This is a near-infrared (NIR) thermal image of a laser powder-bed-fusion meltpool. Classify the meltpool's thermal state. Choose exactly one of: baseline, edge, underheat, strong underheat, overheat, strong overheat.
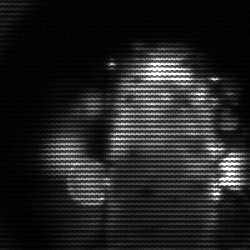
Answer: strong underheat